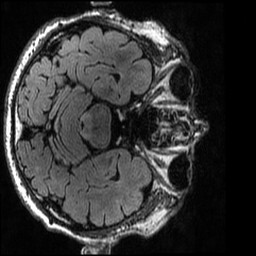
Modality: T2w
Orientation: axial
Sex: male
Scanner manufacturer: ge
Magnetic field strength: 3 T
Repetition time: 6 s
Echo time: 0.1281 s